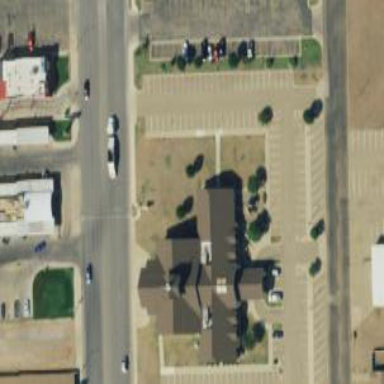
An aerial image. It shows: Building that serves as place of worship.